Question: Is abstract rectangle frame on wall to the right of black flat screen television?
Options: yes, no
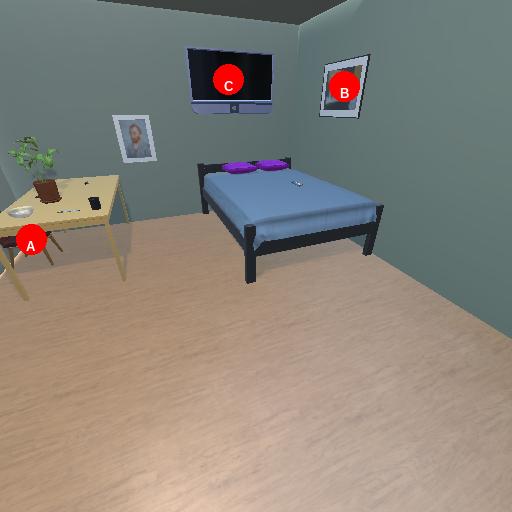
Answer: yes